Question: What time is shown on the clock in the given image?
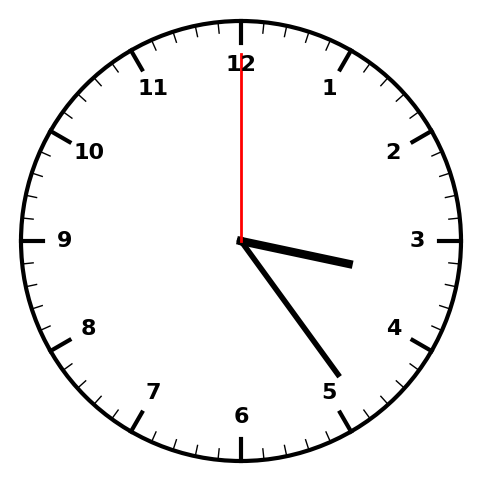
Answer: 03:24:00